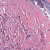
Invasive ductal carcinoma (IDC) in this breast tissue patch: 1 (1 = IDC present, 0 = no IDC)